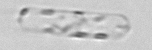
Label: Dactyliosolen_fragilissimus